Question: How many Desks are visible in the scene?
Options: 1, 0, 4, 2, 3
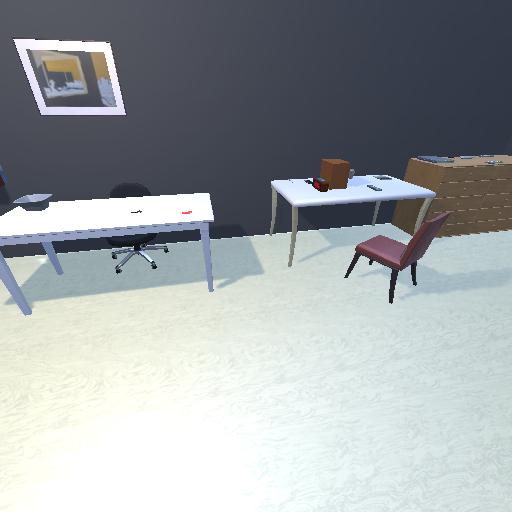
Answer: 1